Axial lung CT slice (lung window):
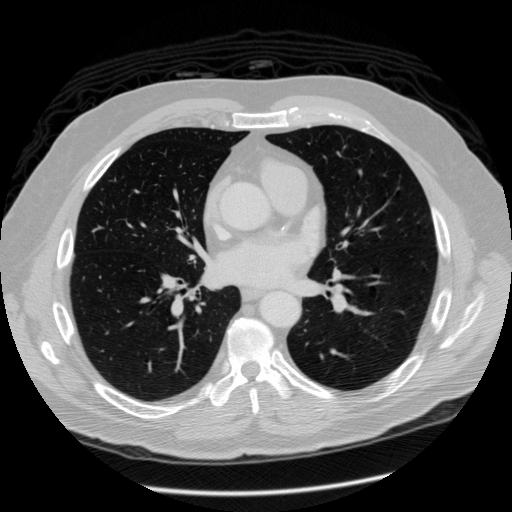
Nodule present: no